Question: The project I'm currently working on includes a server that receives C# scripts (partial code) from clients, wraps it to create a complete class, compiles it then load it into a separate AppDomain for execution.
A task (currently running script) can send feedback to the user at any point of it's execution, as defined in the script by the user. And possibly the task might wait for a response from the user (currently assuming it's only right after having sent feedback). And the user might, at any moment, decide to kill a task.
The server is implemented as a Windows Service hosting a WCF Service Library.
As I don't want to overcomplicate the client to make it communicate directly with the dynamically created AppDomains, the (partial) solution that I considered after some research was hosting a second WCF service with named pipe binding to make the dynamic AppDomains use it as a relay between them and the client facing WCF service.
My issue is that now I can't think of a clean way to have the two WCF services interact.
My ideas are:
1. Having them maintain direct references to each other: Seeing as Normally both of the services are singletons it shouldn't be hard to do. But that would be a pain to maintain in the case one of them fails and needs to be restarted. (I'm still new to WCF so I have no idea how common that is, but it's still an issue to consider. I think.)
2. Introducing some sort of a "message queue" (or two, one for each direction) with properties that can be set and subscribed to. Thus when one service sets a property an event will be triggered in the second. But that feels somewhat hacky to me, even though I can't really think of any clear issues.
I could really use some expert input on what I'm trying to accomplish, be it opinions on my thoughts or new ideas. Even if that involves rethinking the architecture. This project is still in an early enough stage to afford some rework, as long as there is enough reason to do that of course.
Since I've put lots of efforts (read: 2 minutes on paint) to prepare a quick (read: useless) schema of the system, I'll link it here since I don't have the reputation to post images:
<URL>
---
As I now have the reputation thanks to an upvote:

Still after rereading my question, I feel that perhaps I have been looking at this issue from a too narrow perspective by thinking of the services as something more special than ordinary classes. The more I think about it the more I feel that the observer pattern is probably the best approach to take.
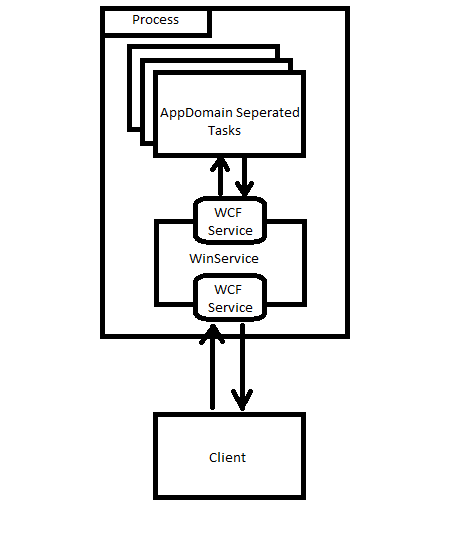
Answer: Just for the record, and to avoid leaving my (silly) question unanswered, I've realised that I was looking at this too narrowly by trying to find a solution specific to WCF services.
And finally I ended up using a variation of the observer pattern (based on the <URL>.